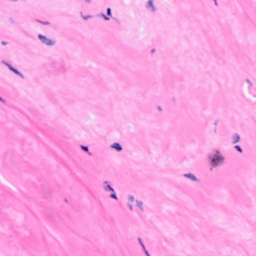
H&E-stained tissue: Breast